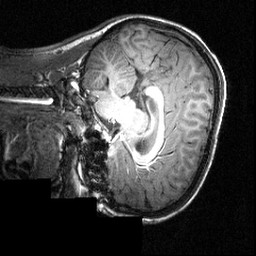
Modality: T1w
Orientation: sagittal
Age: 12
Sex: female
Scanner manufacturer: siemens
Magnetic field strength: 3.951 T
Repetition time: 1.5 s
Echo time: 0.00335 s